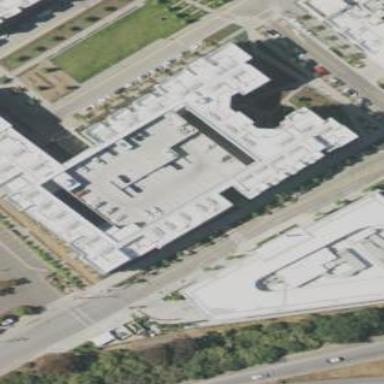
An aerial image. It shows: Building.